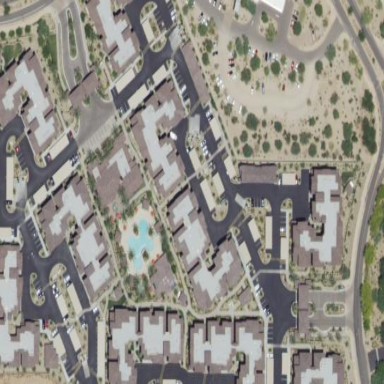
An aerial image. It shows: Residential area with apartments.